Question: My Django app is hosted up on Amazon EC2. Gunicorn runs on the same machine and serves all the dynamic content that I have. There is no static content. I have TWO of these machines (both machines are running Ubuntu 11.04 on a micro instance. These are easy to scale horizontally) and I have a ELB (Elastic Load Balancer) sitting in front of both of these servers.
For the sake of example, the external ip of both of these gunicorn/django ubuntu machines is:
'''
12.34.567.12:8000 & 21:43:765:21:8000 (gunicorn runs on port 8000).
'''
If I were to put either of these addresses into my browser, I can interact with my server and send/retrieve data.
When I place an ELB infront of these two machines, the new address I can use to interact with BOTH DJANGO/GUNICORN SERVERS is:
'''
dualstack.myloadbalancer-123456789.us-east-1.elb.amazonaws.com:8000
'''
When I've been reading a lot of resources across the internet and many suggested having an NGINX box sitting in front the Django app servers behind the ELB to buffer requests for slow clients. I think this would be a good feature to have since I don't want to lose any requests. The diagram below will explain is more clearly:

Just like the diagram above, how can I configure the nginx box sitting in front of the django app/gunicorn servers to act as a reverse proxy so that it can buffer requests for slow clients? (this way, instead of timing out, it keeps the request without losing it)
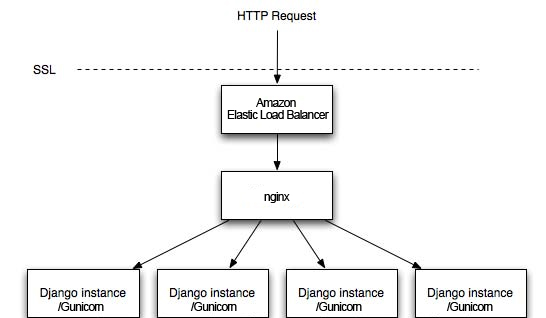
Answer: You're looking for the nginx <URL> I believe.
You define a upstream in nginx
'''
upstream webservers {
server 12.34.567.12:8000;
server 21.43.765.21:8000;
}
'''
And then forward requests via proxy_pass to the upstream.
'''
server {
listen 443; //Port you want nginx to listen on
location / {
proxy_set_header Host $http_host;
proxy_read_timeout 330;
proxy_set_header X-Forwarded-For $proxy_add_x_forwarded_for;
proxy_pass http://webservers ;
}
}
'''
And unless I'm mistaken the HttpProxyModule buffers the entire request before passing it on.
This may break some items that require streaming or interaction during this process but that's a limit you face.
My nginx is a bit rusty so it might not work but it should be something along these lines